Question: I had an iOS6 app that used the following code to create a UIActionSheet with a Time Picker:
'''
- (void)willPresentActionSheet:(UIActionSheet *)actionSheet
{
pickerView = [[UIDatePicker alloc] initWithFrame:CGRectMake(0, 40, 320, 216)];
//Configure picker...
[pickerView setMinuteInterval:5];
[pickerView setTag: 4];
[pickerView setDatePickerMode:UIDatePickerModeTime];
//Add picker to action sheet
[actionSheet addSubview:pickerView];
//Gets an array of all of the subviews of our actionSheet
NSArray *subviews = [actionSheet subviews];
[[subviews objectAtIndex:1] setFrame:CGRectMake(20, 266, 280, 46)];
[[subviews objectAtIndex:2] setFrame:CGRectMake(20, 317, 280, 46)];
}
'''
It worked like a charm until I tried it in iOS7, it always crashes when I click the input field that pops up the action sheet. Here is the code behind the input field:
'''
- (void)textFieldDidBeginEditing:(UITextField *)textField
{
selectedTag = textField.tag;
// the input field that needs to show the actionsheet has tag 1.
if (selectedTag == 1) {
UIActionSheet *asheet = [[UIActionSheet alloc] initWithTitle:@"Select a time:"
delegate:self cancelButtonTitle:@"Cancel" destructiveButtonTitle:nil
otherButtonTitles:@"Select", nil];
[asheet showInView:[self.view superview]];
[asheet setFrame:CGRectMake(0, 110, 320, 500)];
textField.userInteractionEnabled = NO;
}
textField.userInteractionEnabled = YES;
}
'''
When the app craches, I get the following message:

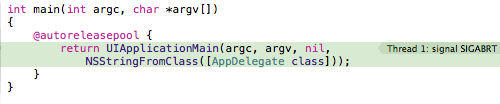
Answer: If you want a datepicker to be presented while clicking the textfield, you can directly present the datepicker. Make the datepicker as your textfield's inputview.
'''
pickerView = [[UIDatePicker alloc] initWithFrame:CGRectMake(0, 40, 320, 216)];
//Configure picker...
[pickerView setMinuteInterval:5];
[pickerView setDatePickerMode:UIDatePickerModeTime];
[dateTextField setInputView:pickerView];
'''